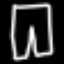
Label: pants